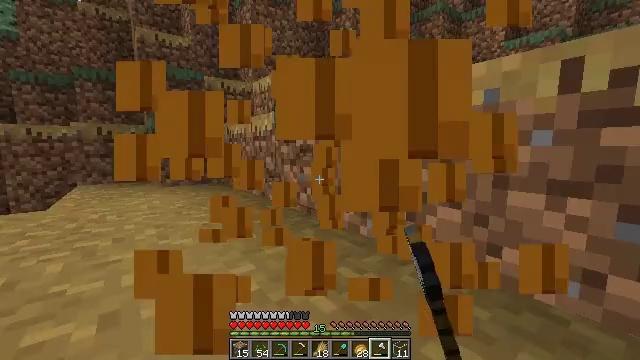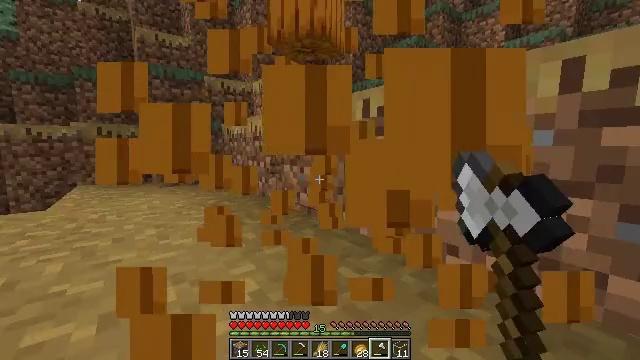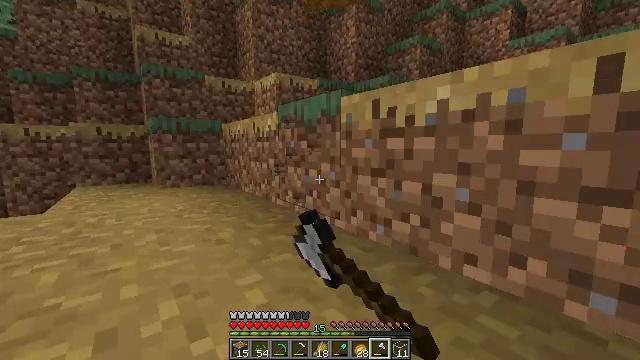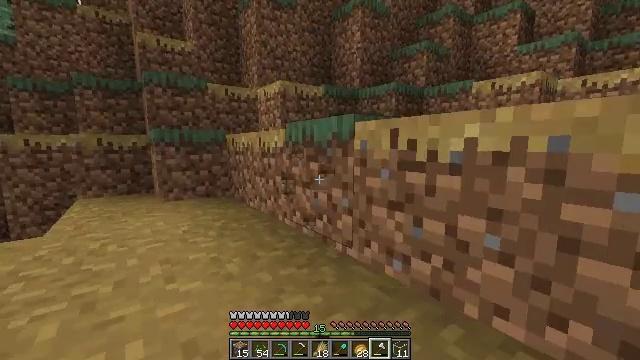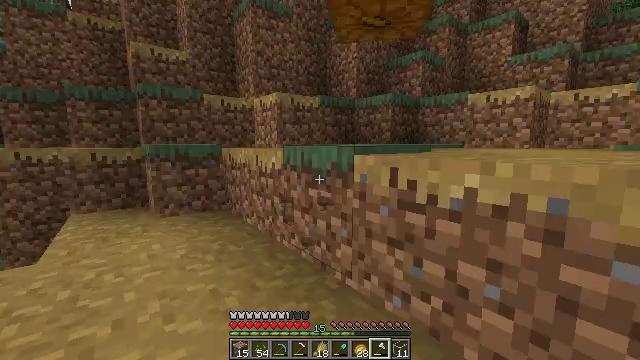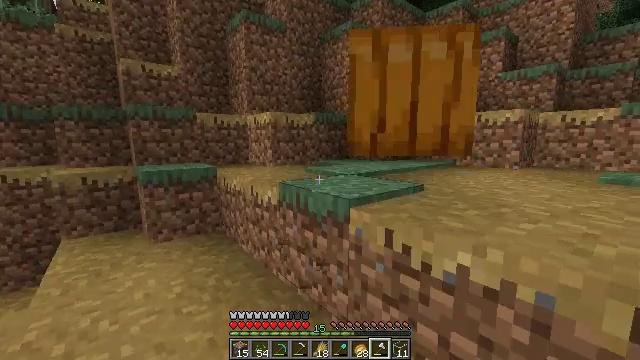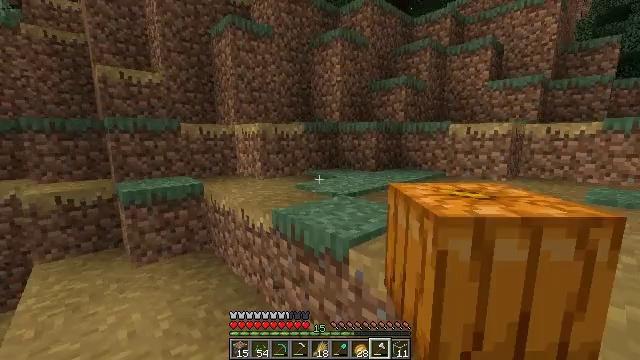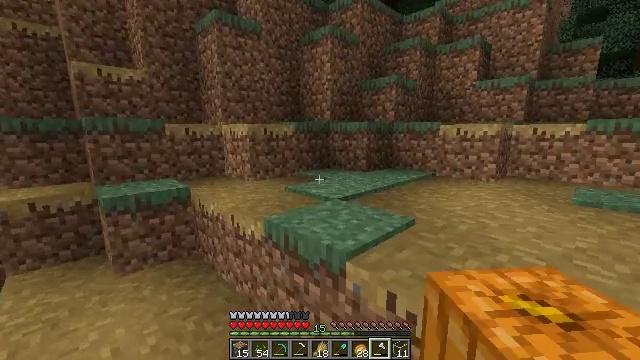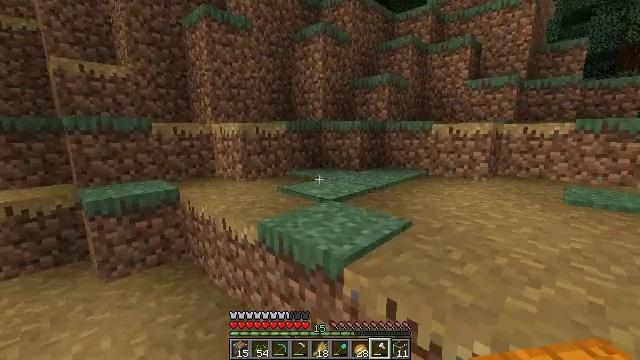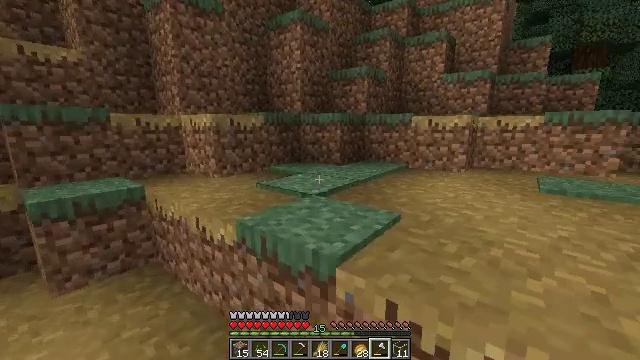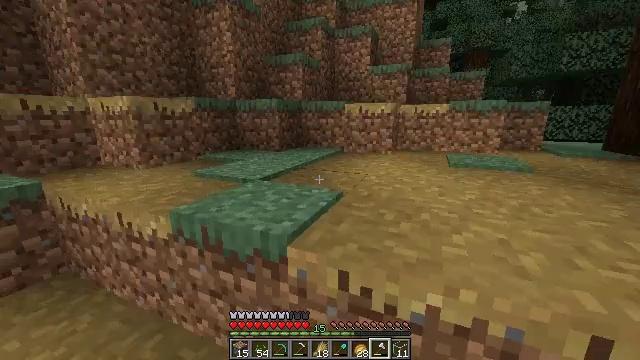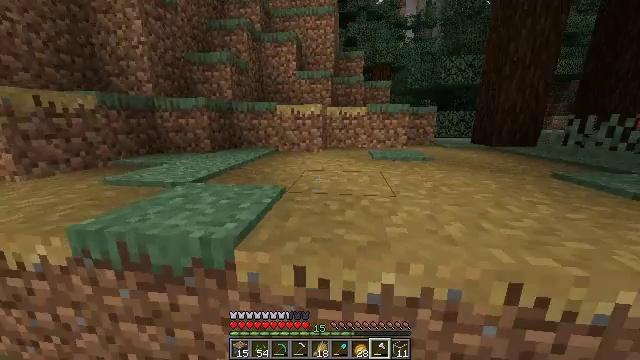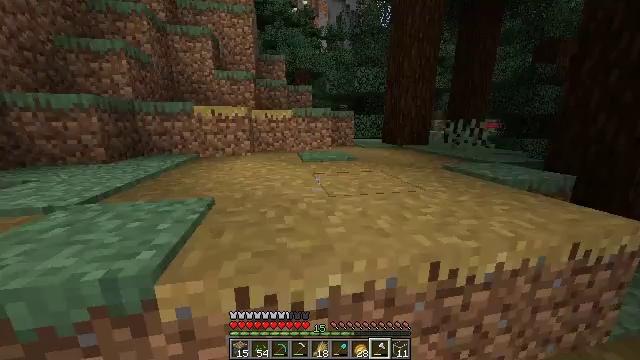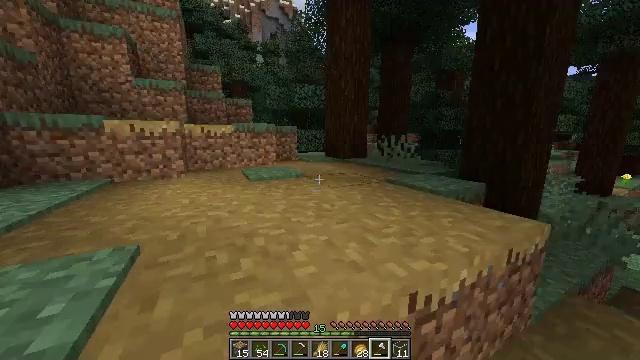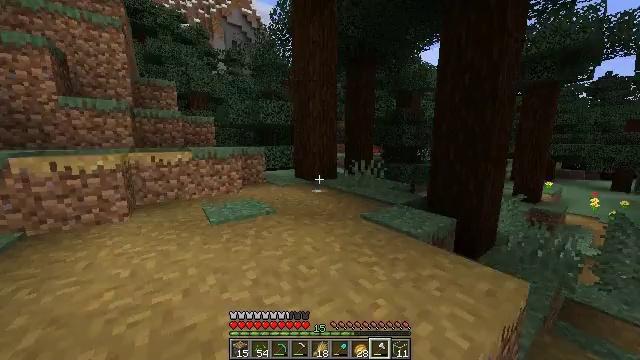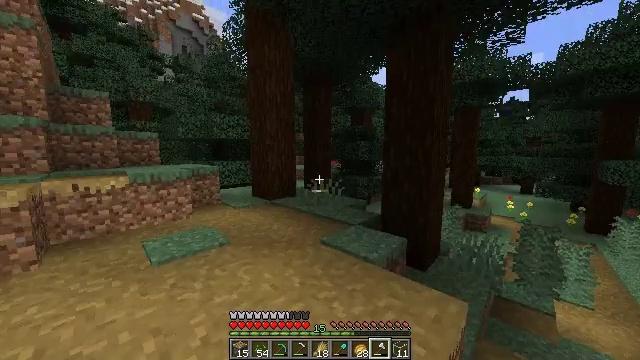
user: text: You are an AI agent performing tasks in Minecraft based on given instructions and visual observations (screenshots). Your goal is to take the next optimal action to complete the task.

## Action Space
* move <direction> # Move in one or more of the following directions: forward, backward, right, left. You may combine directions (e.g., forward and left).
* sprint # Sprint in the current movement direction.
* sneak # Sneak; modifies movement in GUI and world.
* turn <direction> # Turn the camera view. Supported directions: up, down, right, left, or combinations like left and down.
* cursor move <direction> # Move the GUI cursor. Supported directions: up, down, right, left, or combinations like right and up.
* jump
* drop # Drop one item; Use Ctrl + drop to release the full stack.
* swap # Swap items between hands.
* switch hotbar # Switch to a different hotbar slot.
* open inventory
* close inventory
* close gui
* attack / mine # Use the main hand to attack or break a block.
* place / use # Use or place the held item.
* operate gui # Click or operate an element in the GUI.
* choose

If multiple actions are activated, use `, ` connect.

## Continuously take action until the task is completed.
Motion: motion action
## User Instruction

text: Mine grass block from the ground.
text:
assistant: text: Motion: move forward, attack / mine
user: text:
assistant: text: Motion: move forward, attack / mine
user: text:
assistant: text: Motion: move forward, jump
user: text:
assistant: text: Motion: move forward, turn right, jump
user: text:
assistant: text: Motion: move forward, turn right, jump
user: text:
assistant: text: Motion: move forward, turn right, jump
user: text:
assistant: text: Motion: move forward, turn right, jump
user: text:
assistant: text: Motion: move forward, turn right, jump
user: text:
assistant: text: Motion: move forward, sprint, turn right, jump
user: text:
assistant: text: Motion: move forward, sprint, turn right and down, jump
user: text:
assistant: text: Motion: move forward, sprint, turn right, jump
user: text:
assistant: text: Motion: move forward, sprint, turn right, jump
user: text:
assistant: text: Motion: move forward, turn right and up, jump
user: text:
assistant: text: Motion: move forward, turn right and up, jump
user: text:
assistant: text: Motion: move forward, sprint, turn right and up, jump
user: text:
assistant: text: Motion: move forward, sprint, turn right, jump
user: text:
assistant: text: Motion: move forward, sprint, jump
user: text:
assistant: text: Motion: move forward, sprint, jump
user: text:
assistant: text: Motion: move forward, jump
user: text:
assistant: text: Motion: move forward, jump
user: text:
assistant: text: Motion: move forward, turn right and down, jump
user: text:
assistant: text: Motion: move forward, turn right and down, jump
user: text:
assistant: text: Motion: move forward, sprint, turn left and down, jump
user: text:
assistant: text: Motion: move forward, sprint, turn left and down, jump
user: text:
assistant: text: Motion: move forward, sprint, turn left and down, jump
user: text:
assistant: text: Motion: move forward, turn left, jump
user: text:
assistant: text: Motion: move forward, jump
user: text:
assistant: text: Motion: move forward, jump
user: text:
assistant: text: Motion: move forward, jump
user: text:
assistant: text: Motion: move forward, jump